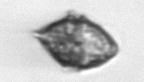
Label: Kryptoperidinium_triquetrum